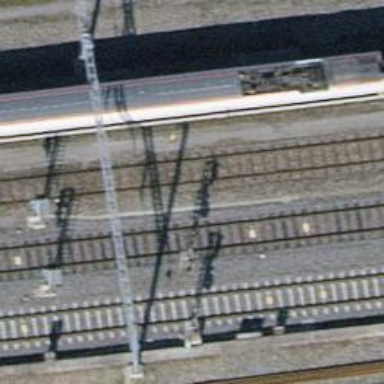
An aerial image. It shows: Railway signal.